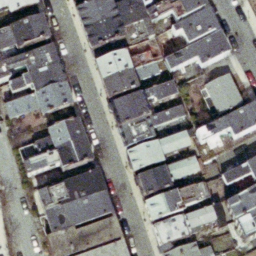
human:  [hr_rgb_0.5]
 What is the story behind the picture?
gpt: dense residential